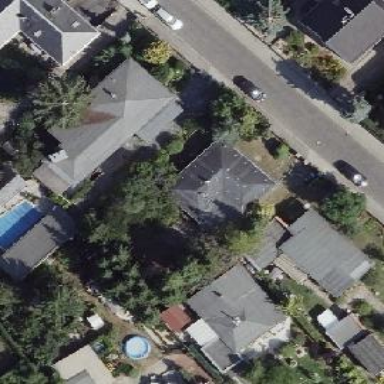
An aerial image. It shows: House with hipped roof.